Interaction volume radius: 5 \u00c5
Interaction volume height: 45 \u00c5
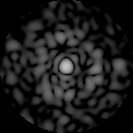
Disorder parameter: 0.7884